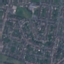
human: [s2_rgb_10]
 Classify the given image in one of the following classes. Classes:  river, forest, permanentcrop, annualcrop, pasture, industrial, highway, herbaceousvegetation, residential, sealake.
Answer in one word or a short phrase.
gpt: Residential